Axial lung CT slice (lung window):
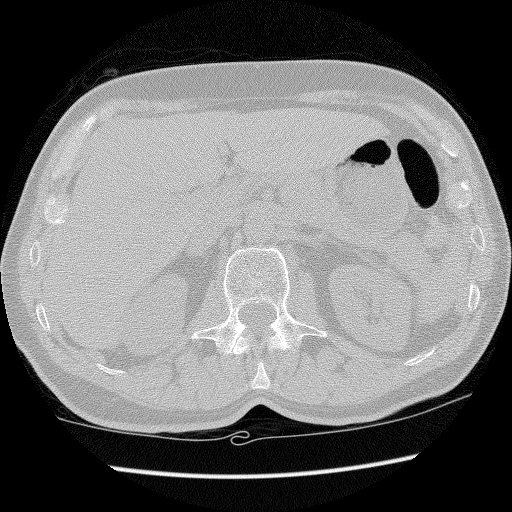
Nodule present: no